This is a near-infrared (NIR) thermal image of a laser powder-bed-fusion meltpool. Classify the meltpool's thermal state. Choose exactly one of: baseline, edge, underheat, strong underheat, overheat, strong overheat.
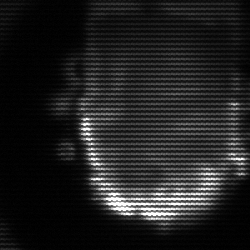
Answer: baseline